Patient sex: M
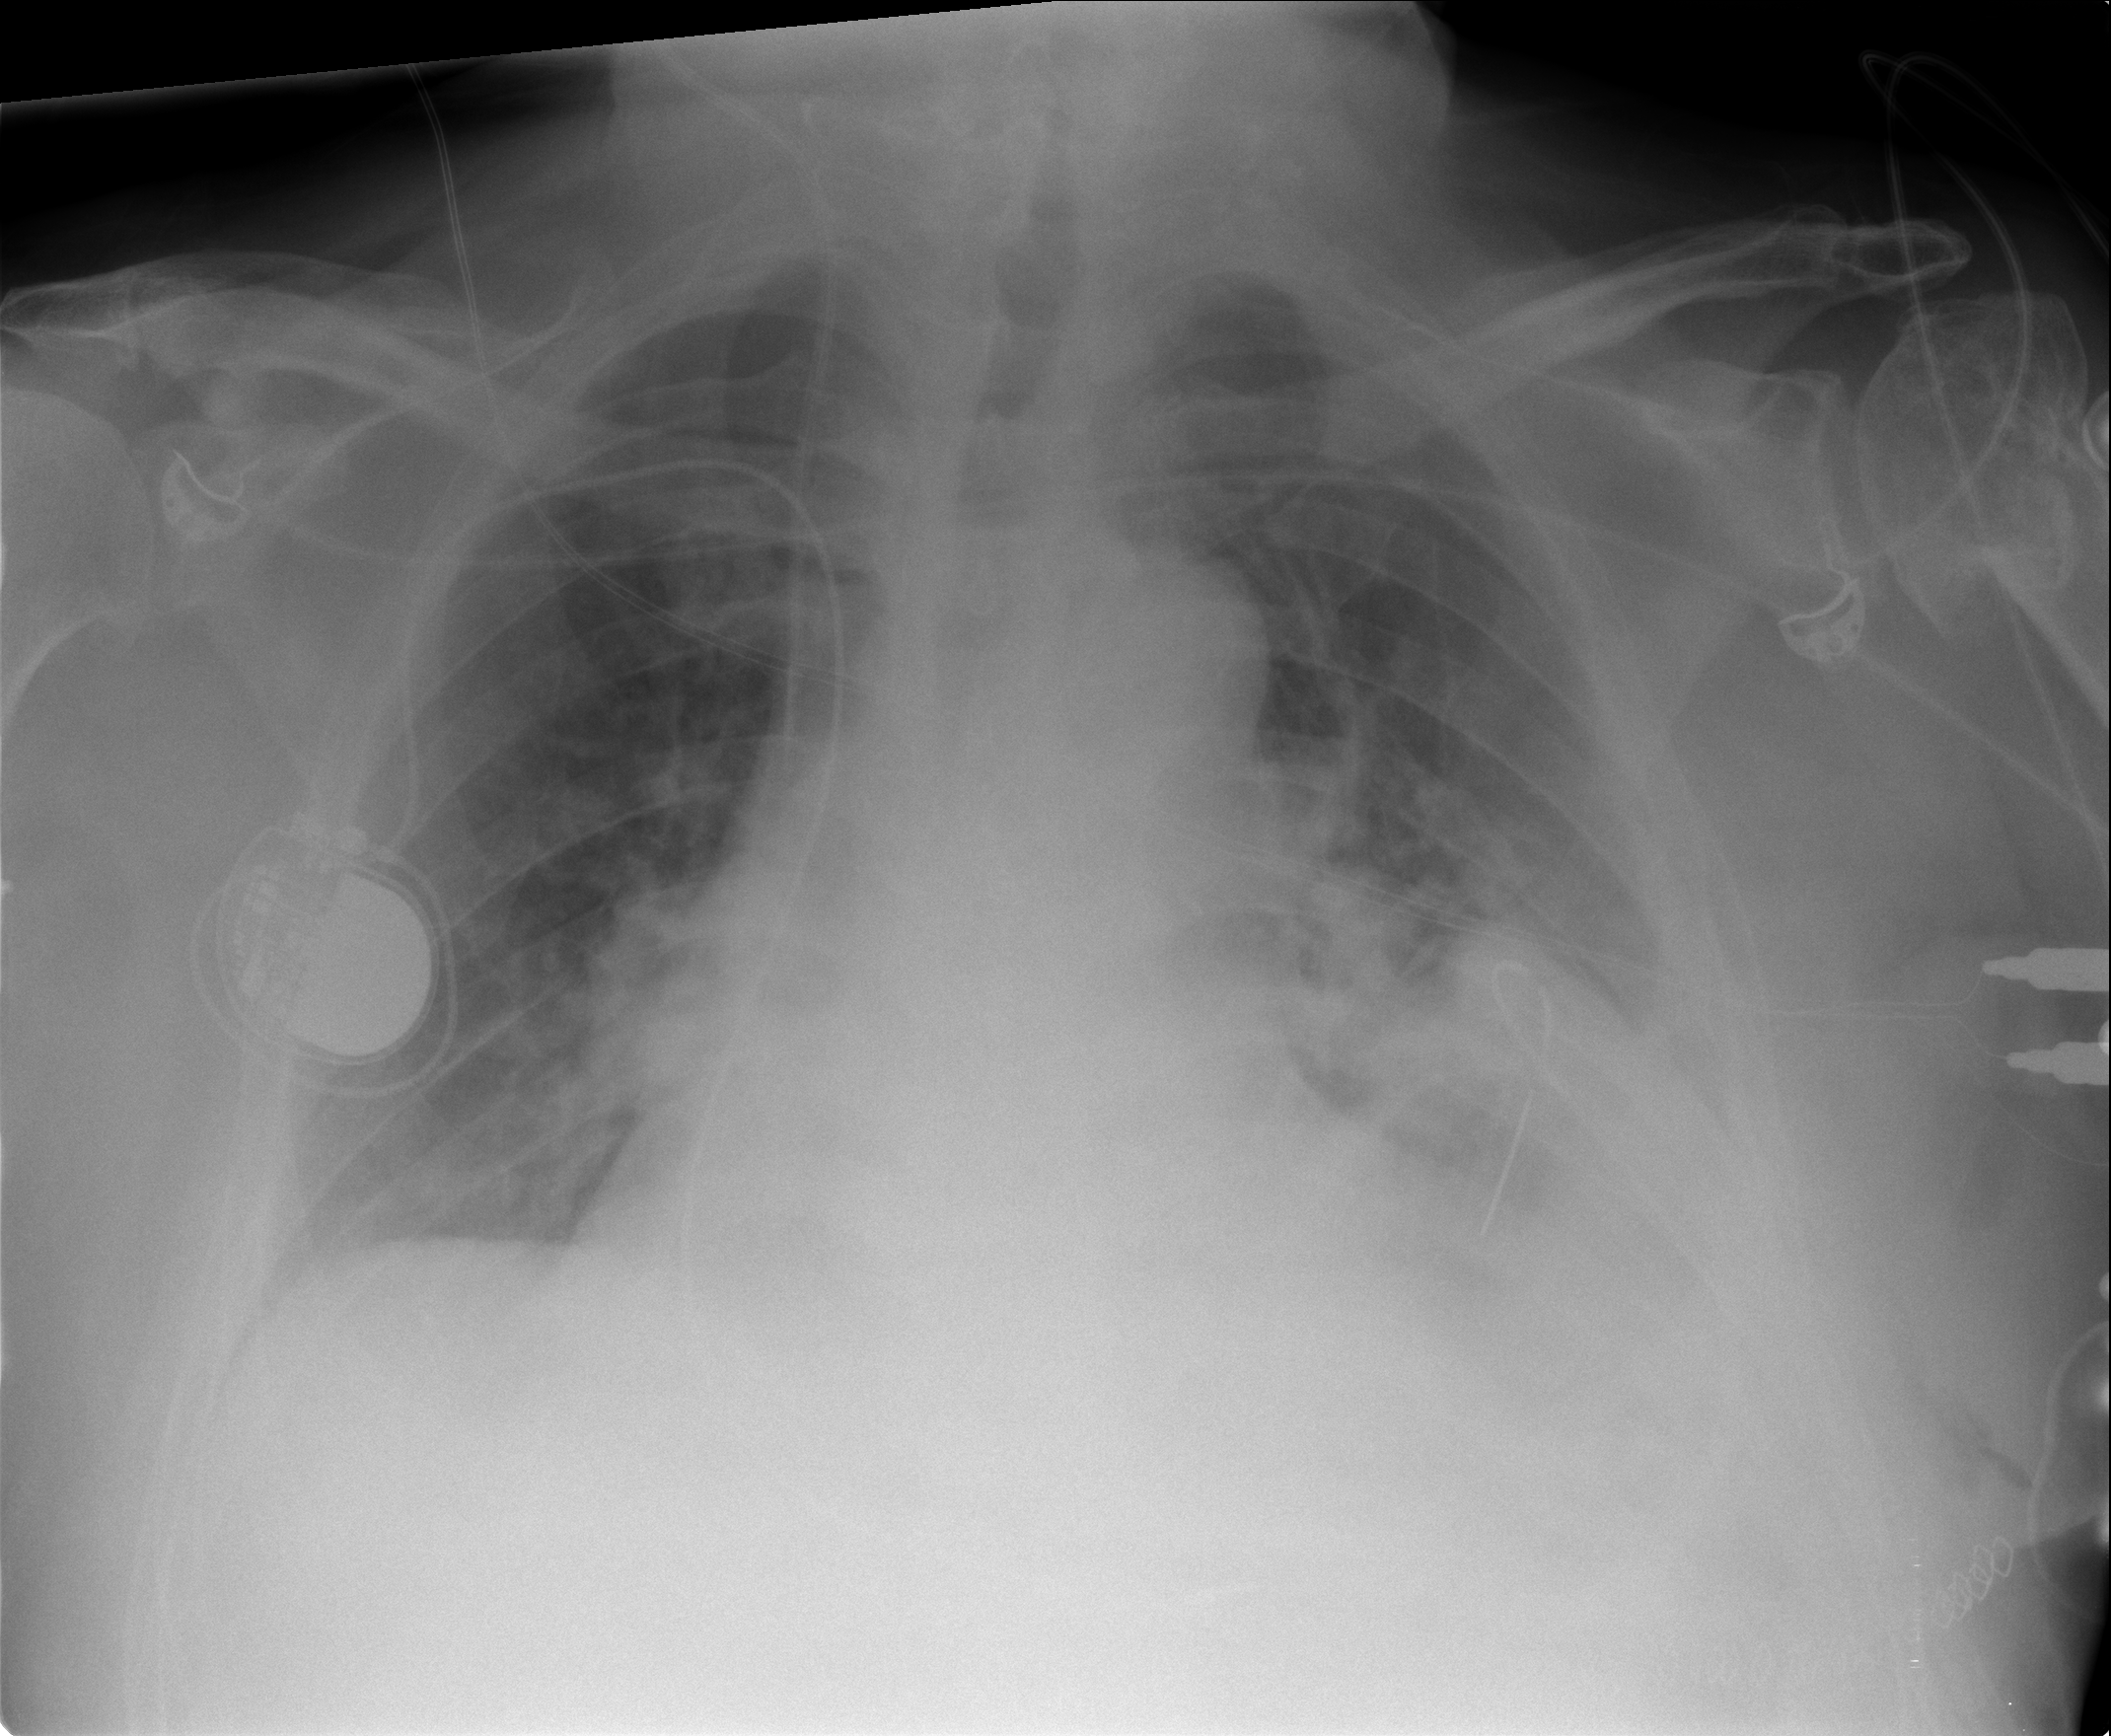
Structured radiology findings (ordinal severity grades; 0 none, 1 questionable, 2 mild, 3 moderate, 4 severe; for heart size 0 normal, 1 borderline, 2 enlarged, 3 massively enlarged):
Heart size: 2
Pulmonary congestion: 2
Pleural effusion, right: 2
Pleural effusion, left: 3
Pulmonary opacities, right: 2
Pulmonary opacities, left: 2
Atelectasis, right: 2
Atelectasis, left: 3